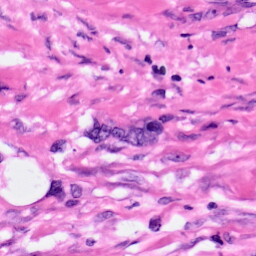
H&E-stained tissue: Pancreatic